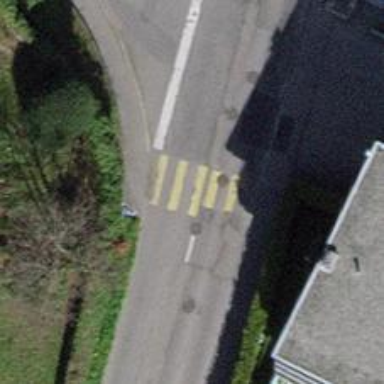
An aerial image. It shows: Marked crossing on footway.